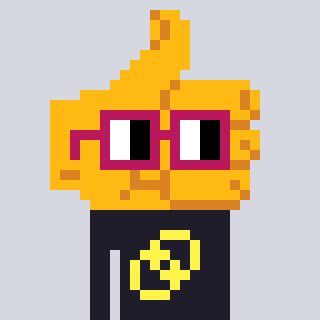
a pixel art character with square dark red glasses, a thumbsup-shaped head and a grayscale-colored body on a cool background